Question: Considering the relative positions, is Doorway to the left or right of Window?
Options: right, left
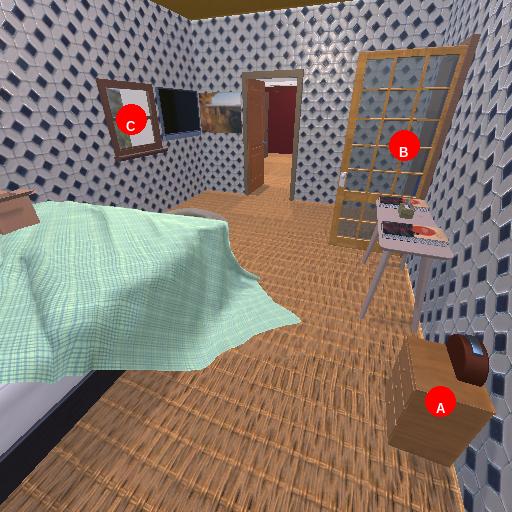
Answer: right